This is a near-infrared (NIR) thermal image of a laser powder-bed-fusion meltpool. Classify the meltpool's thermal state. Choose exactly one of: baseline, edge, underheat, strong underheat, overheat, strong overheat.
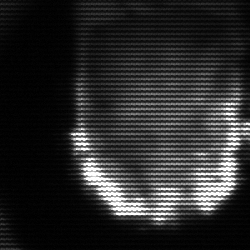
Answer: baseline